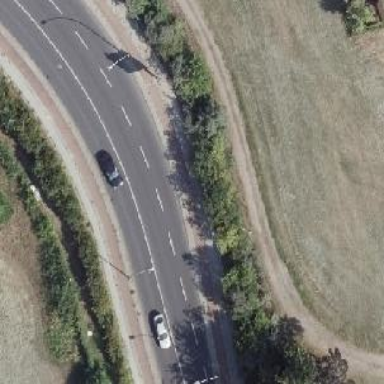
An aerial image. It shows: Cycleway with kerb separation on the left side.